Interaction volume radius: 10 \u00c5
Interaction volume height: 30 \u00c5
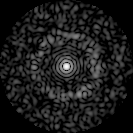
Disorder parameter: 0.835